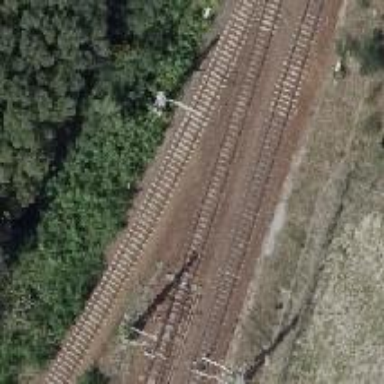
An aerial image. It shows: Railway with electrified contact lines running along embankment.